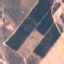
Land use / land cover class: PermanentCrop